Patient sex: M
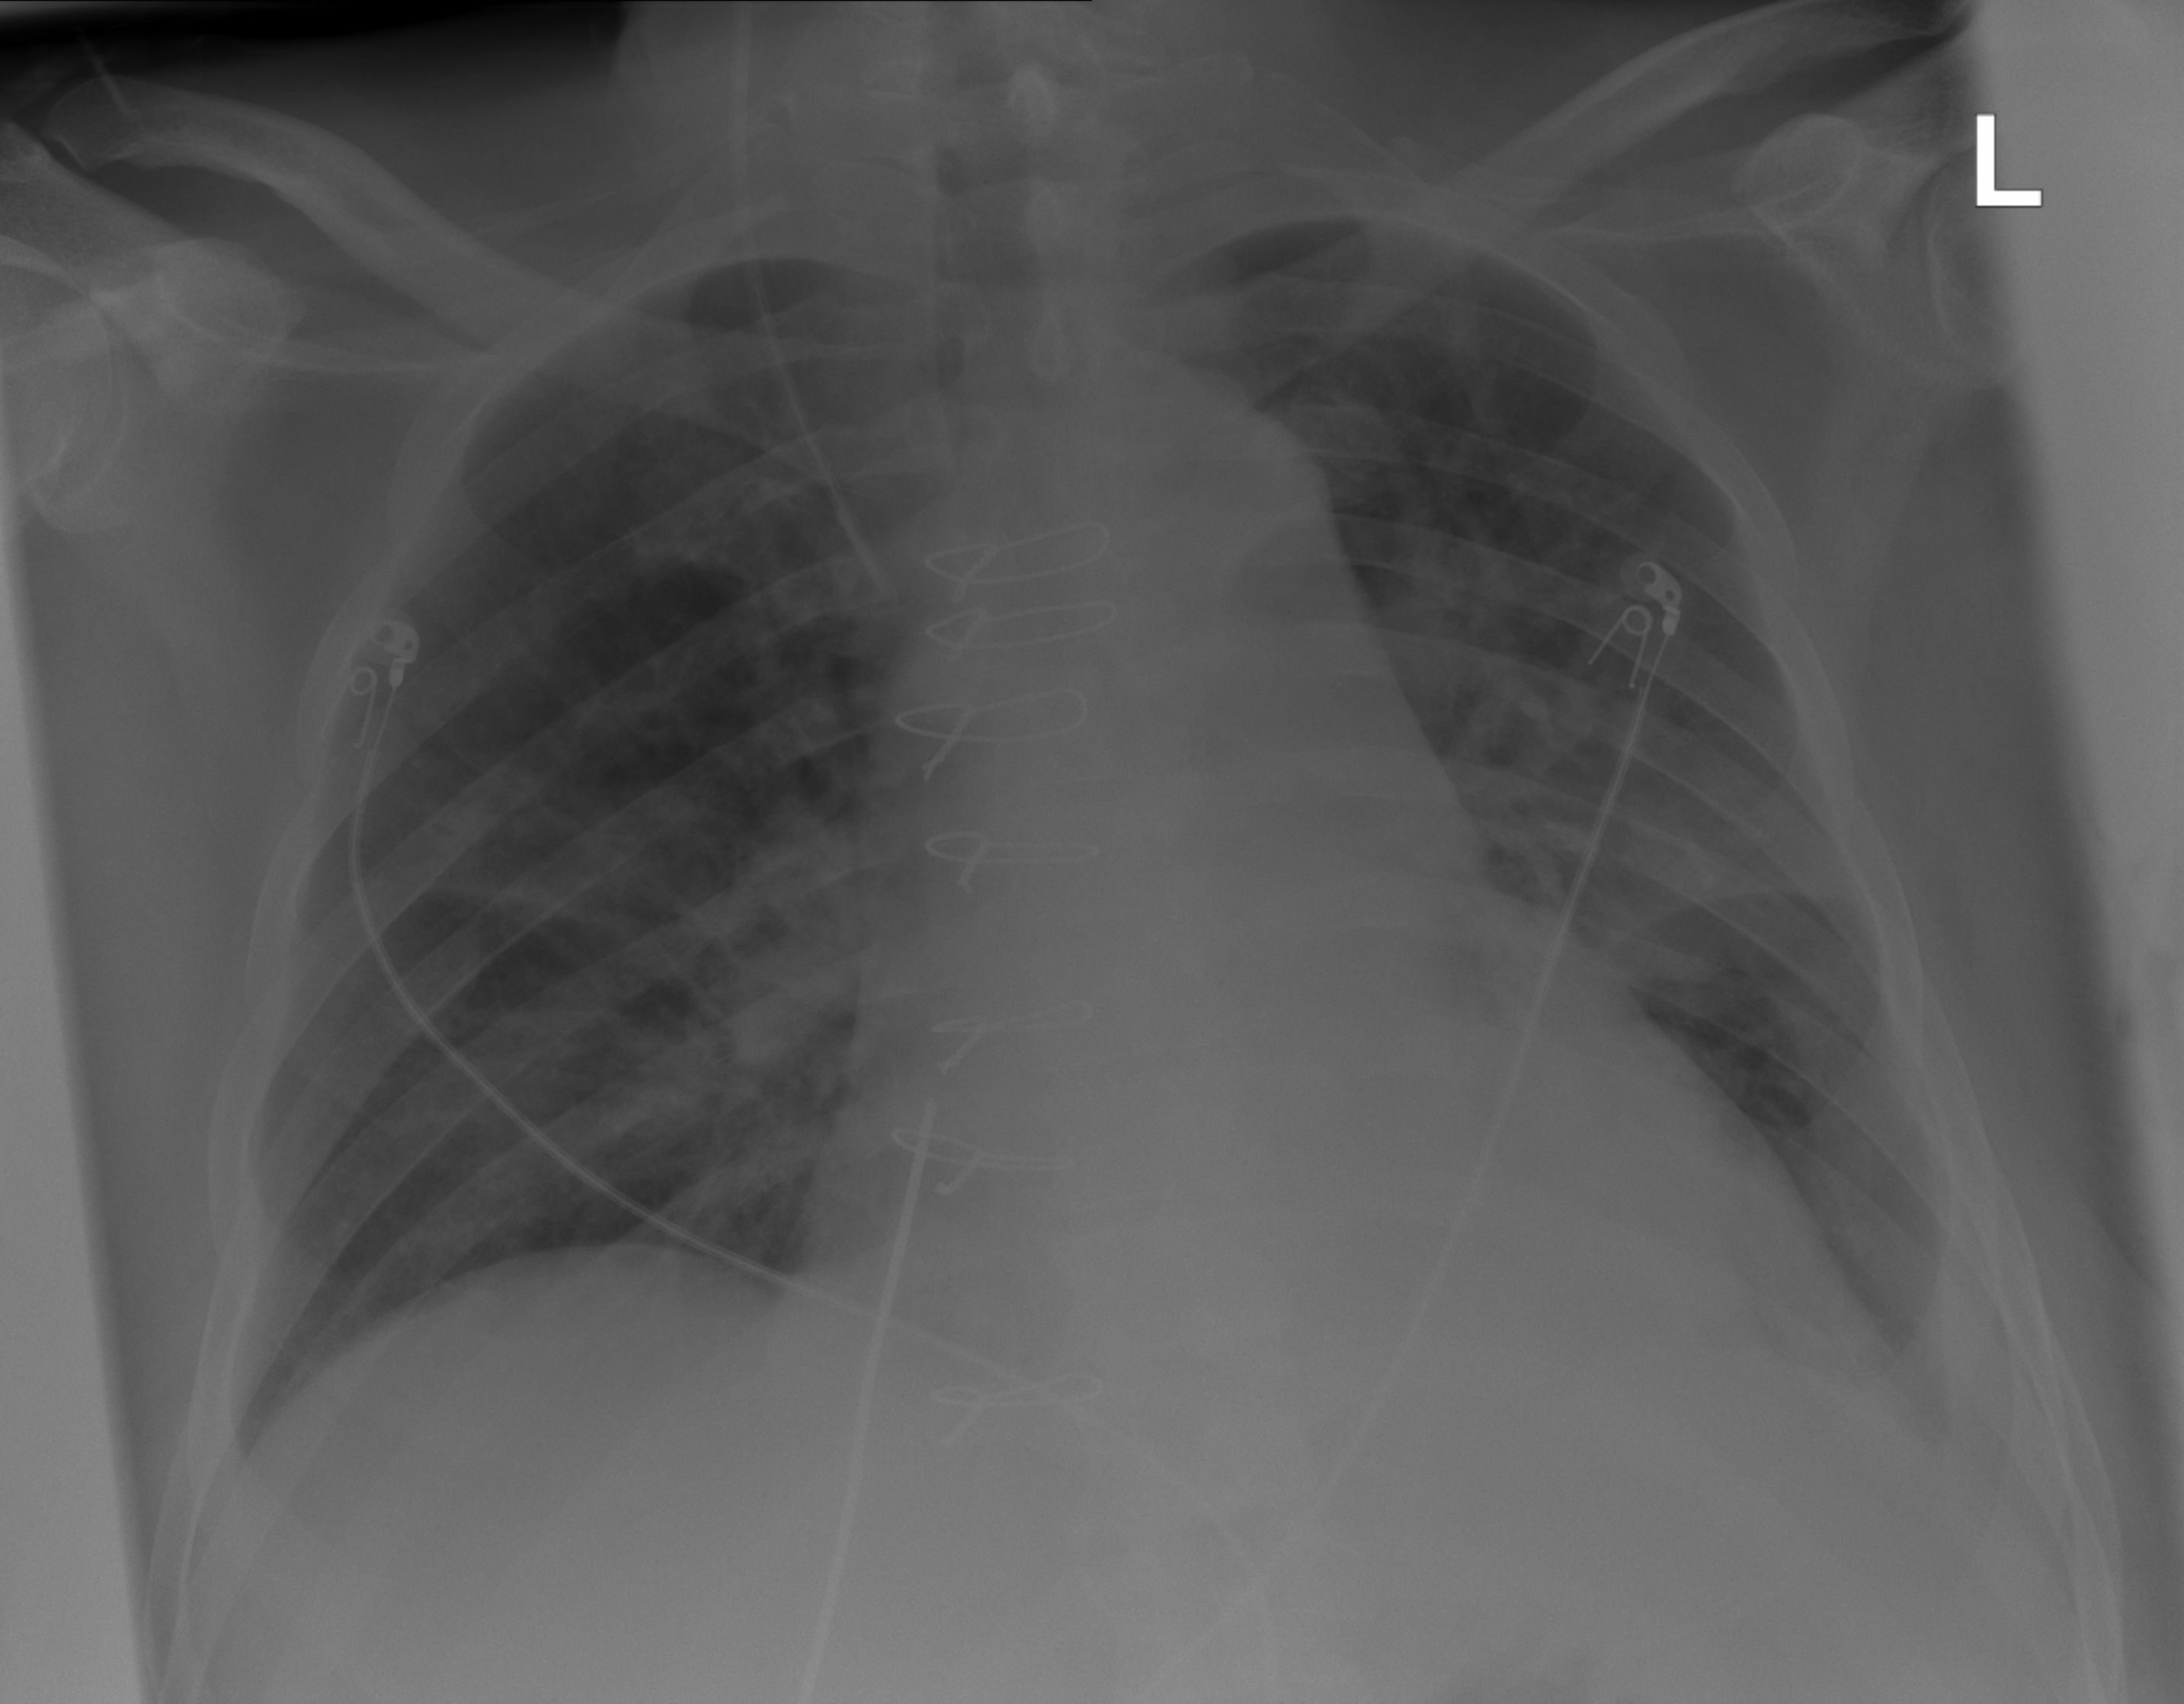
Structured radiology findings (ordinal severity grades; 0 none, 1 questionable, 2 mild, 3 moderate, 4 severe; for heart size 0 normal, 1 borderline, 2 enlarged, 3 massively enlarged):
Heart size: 2
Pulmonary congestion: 2
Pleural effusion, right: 0
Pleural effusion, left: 2
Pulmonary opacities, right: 2
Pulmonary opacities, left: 2
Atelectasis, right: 3
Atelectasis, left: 3